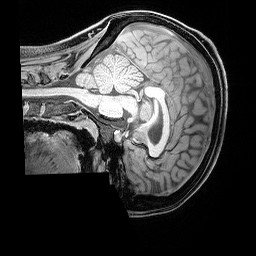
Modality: T1w
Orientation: sagittal
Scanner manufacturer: siemens
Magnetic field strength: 3 T
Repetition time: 2.34 s
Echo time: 0.00421 s